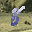
Label: 8